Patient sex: M
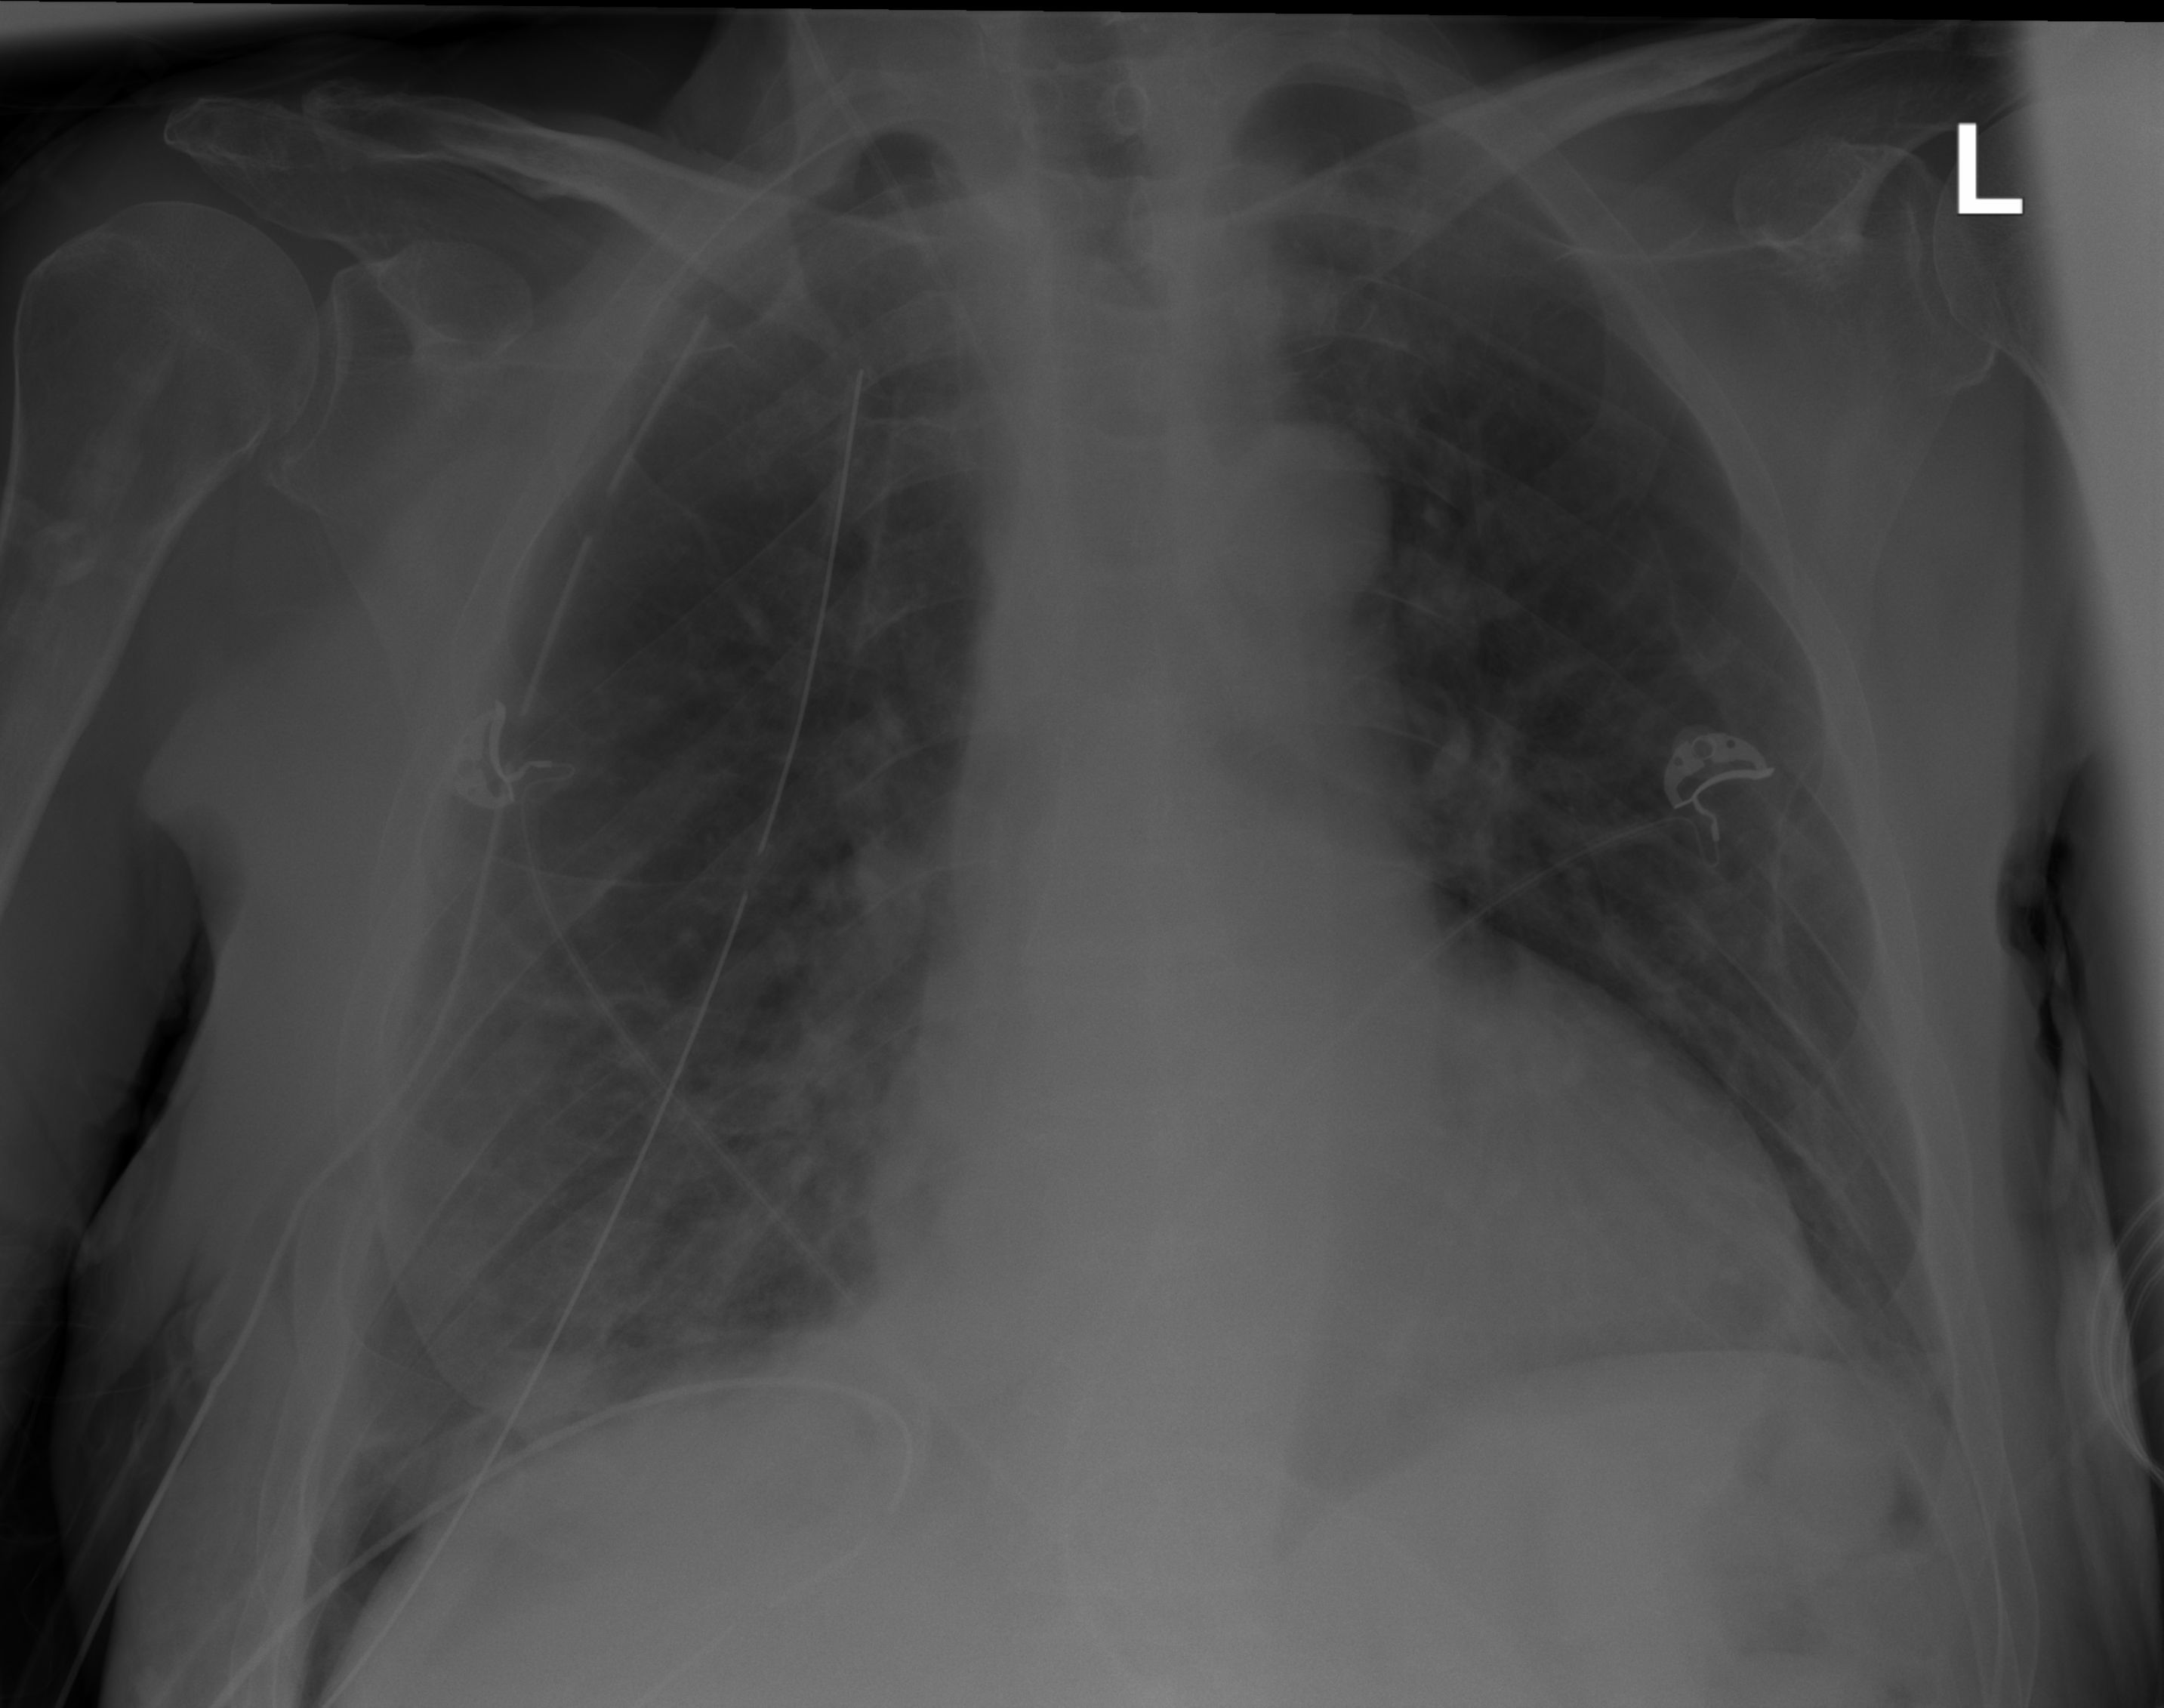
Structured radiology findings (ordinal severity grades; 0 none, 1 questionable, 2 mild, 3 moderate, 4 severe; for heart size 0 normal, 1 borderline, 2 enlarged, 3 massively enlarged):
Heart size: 1
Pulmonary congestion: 0
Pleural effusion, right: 0
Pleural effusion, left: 0
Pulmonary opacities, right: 0
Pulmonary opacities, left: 0
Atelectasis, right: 2
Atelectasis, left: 0